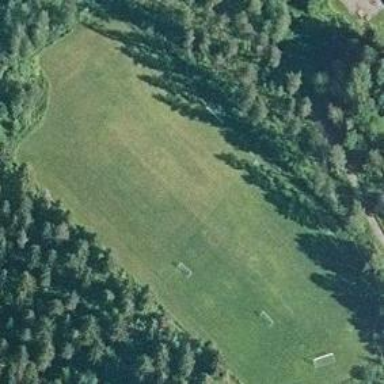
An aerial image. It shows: Recreation ground.